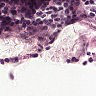
Metastatic tissue present: no